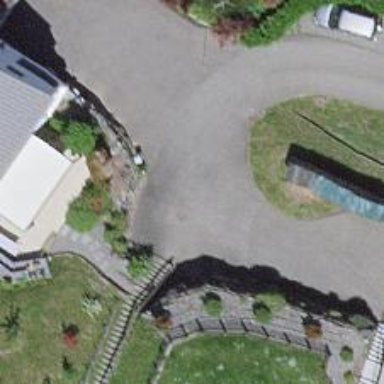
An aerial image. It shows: Steps with unpaved surface.